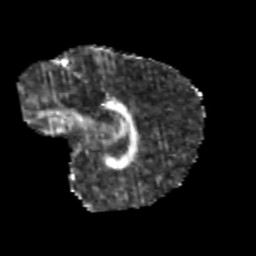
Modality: FA
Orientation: sagittal
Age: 9
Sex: male
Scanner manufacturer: siemens
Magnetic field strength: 3 T
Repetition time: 3.8 s
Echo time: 0.07 s